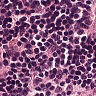
Metastatic tissue present: no